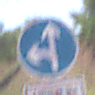
Verkehrszeichen: VorgeschriebeneFahrtrichtungGeradeausOderLinks
Zusatzzeichen unten: SonstigeFahrzeugePersonengruppenFrei3
Umgebung: Outdoor, RoadRail
Tageszeit: Midday
Wetter: Clear
Licht: Natural
Jahreszeit: NotSpecified
Kontrast: HighContrast